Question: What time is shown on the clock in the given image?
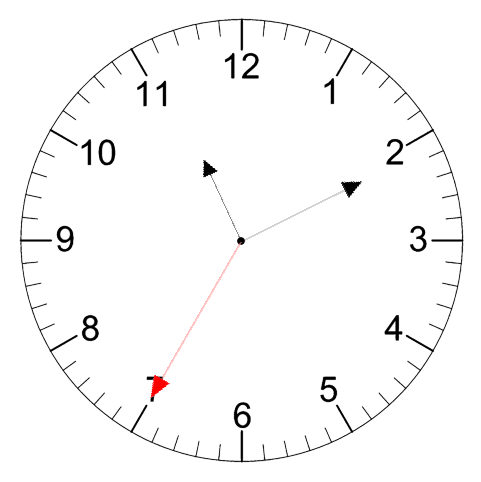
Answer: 11:10:35